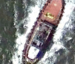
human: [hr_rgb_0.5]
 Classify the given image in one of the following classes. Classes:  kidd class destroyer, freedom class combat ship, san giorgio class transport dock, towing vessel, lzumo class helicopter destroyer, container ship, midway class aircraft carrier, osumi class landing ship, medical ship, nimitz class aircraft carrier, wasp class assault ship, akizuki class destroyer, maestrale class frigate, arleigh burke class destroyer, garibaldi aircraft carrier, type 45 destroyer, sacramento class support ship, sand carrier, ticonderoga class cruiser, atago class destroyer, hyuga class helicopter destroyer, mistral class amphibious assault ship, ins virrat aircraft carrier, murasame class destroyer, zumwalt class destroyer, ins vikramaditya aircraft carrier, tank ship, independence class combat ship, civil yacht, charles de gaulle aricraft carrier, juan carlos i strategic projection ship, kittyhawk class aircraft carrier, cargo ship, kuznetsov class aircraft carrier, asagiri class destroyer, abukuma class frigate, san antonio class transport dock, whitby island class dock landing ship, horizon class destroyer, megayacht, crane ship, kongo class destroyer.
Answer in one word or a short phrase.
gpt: Towing vessel